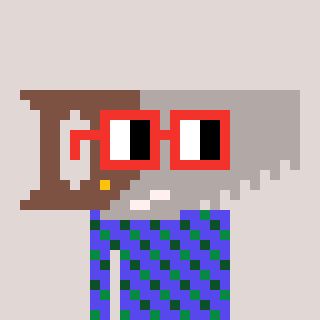
a pixel art character with square red glasses, a saw-shaped head and a computerblue-colored body on a warm background